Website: bh-photo
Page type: payment
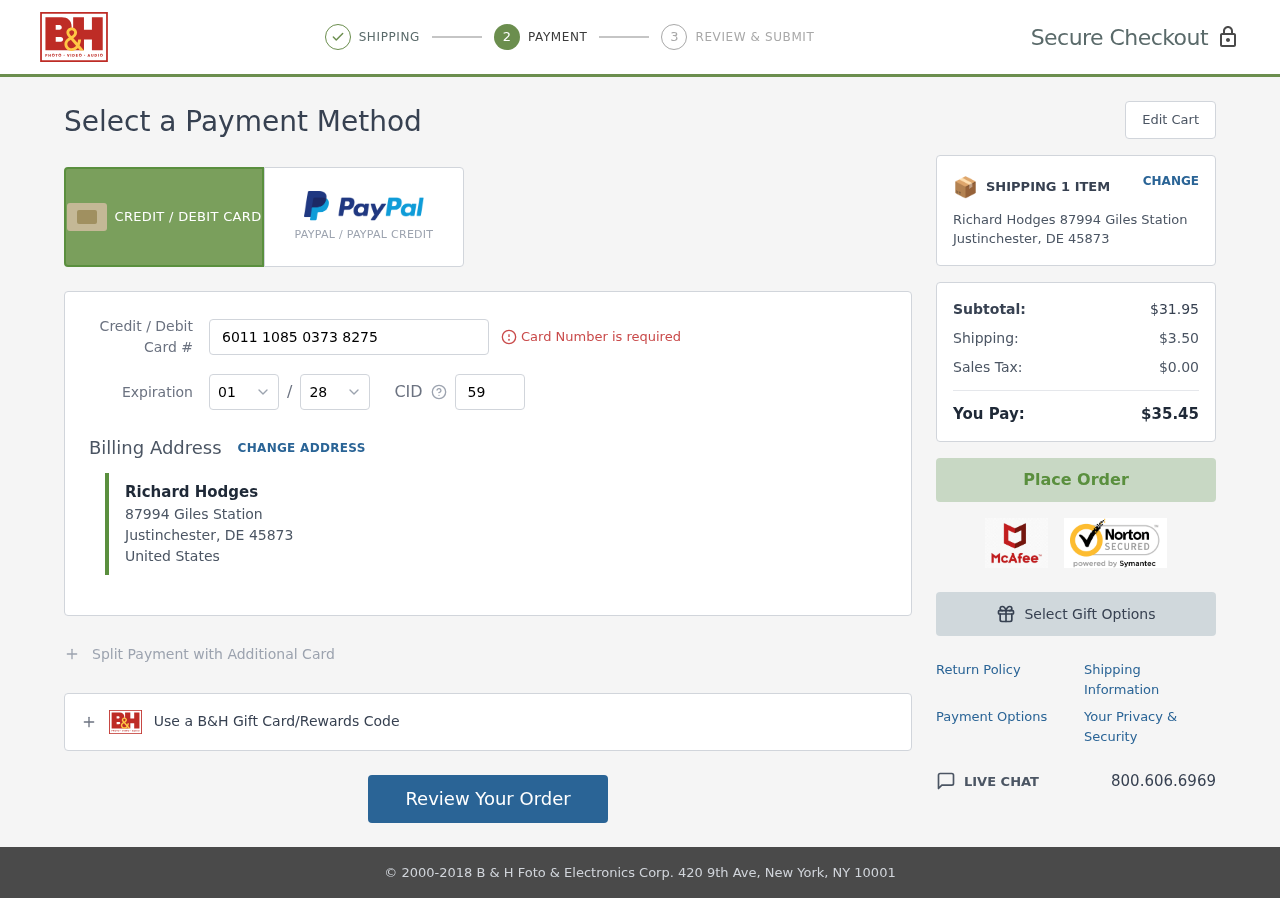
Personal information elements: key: PII_CARD_CVV
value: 597
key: PII_CARD_EXPIRY_MONTH
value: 01
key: PII_CARD_EXPIRY_YEAR
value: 28
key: PII_CARD_NUMBER
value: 6011 1085 0373 8275
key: PII_CITY
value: Justinchester
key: PII_COUNTRY
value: United States
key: PII_FULLNAME
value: Richard Hodges
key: PII_POSTCODE
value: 45873
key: PII_STATE_ABBR
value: DE
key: PII_STREET
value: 87994 Giles Station
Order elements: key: ORDER_NUM_ITEMS
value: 1
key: ORDER_SUBTOTAL
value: $31.95
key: ORDER_SHIPPING_COST
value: $3.50
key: ORDER_TAX
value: $0.00
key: ORDER_TOTAL
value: $35.45